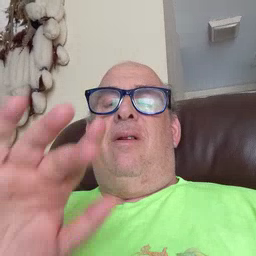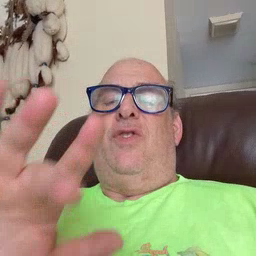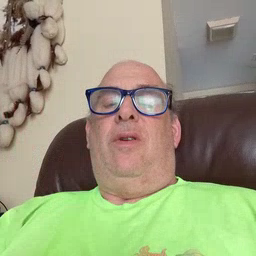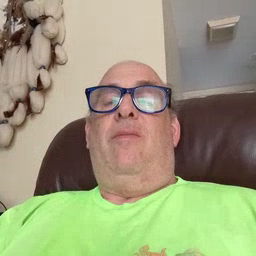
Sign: touch